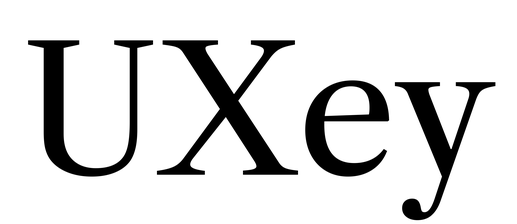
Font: LibreCaslonText_Regular